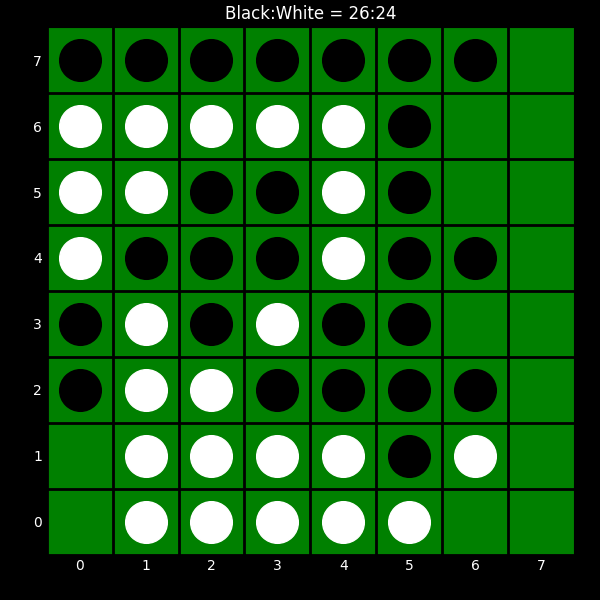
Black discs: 26
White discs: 24